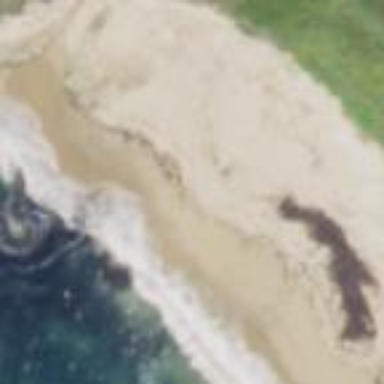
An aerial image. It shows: Scenic beach with natural beauty.